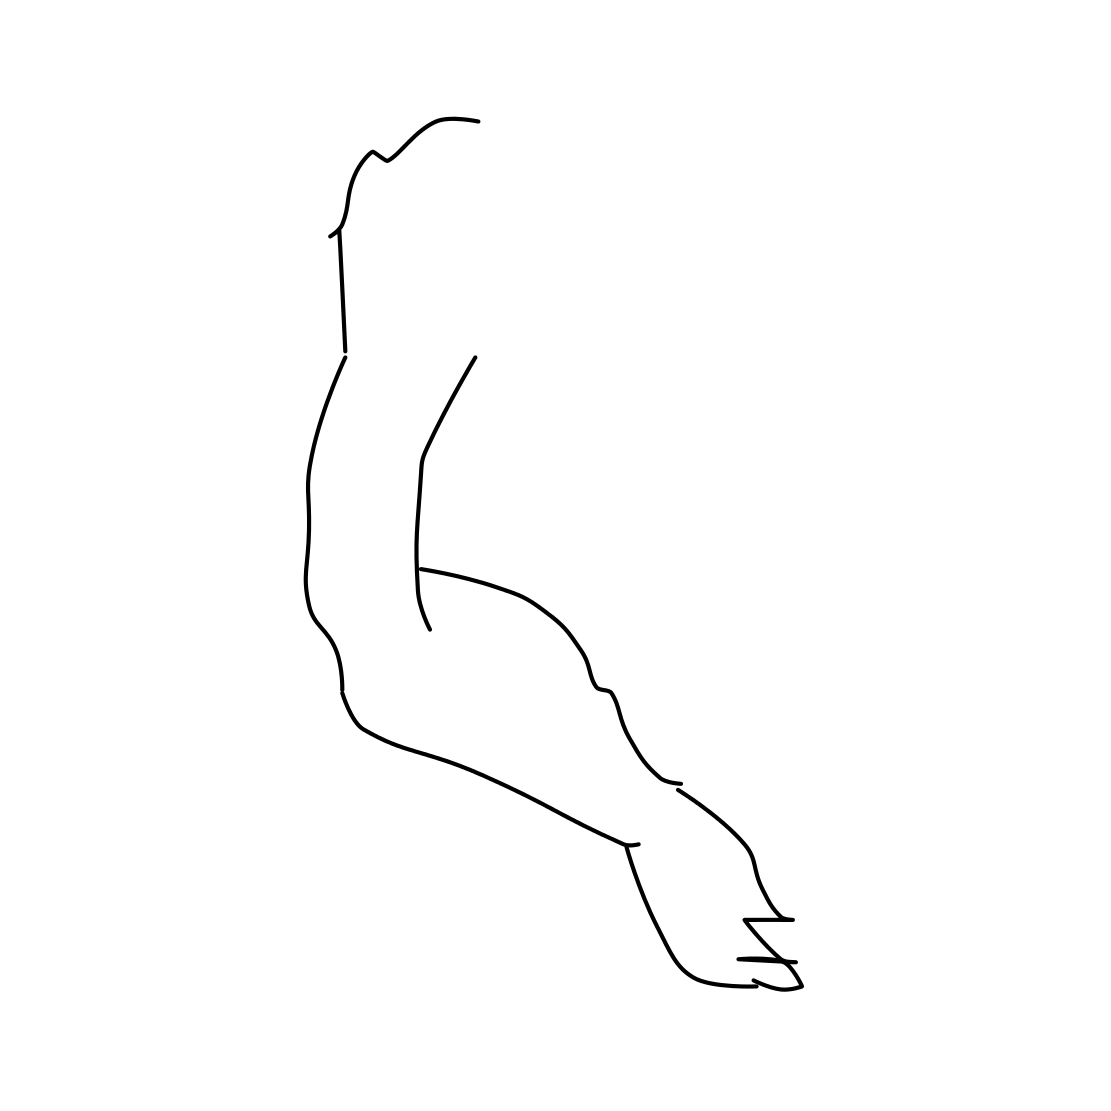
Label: arm